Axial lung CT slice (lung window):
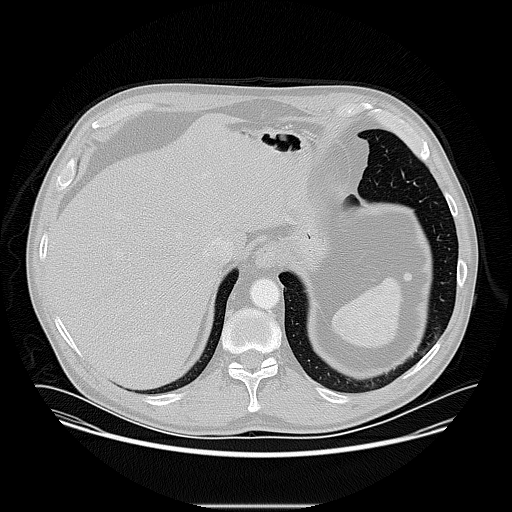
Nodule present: no